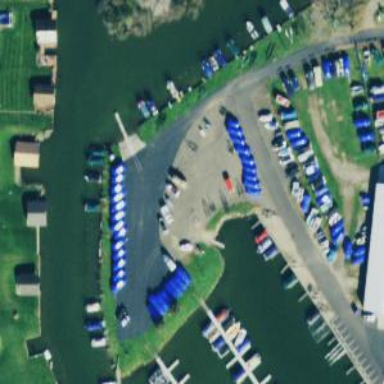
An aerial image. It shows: Slipway on leisure land.